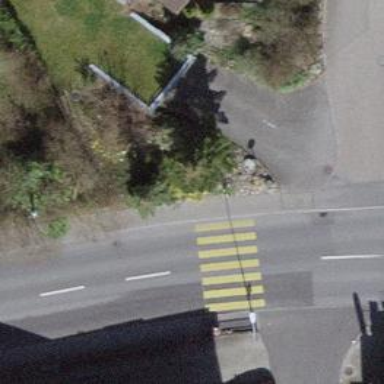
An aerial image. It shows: Kerb barrier.